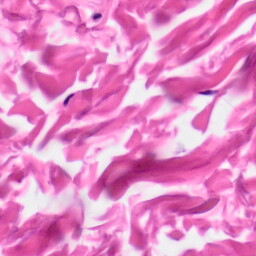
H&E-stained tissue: Skin